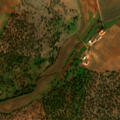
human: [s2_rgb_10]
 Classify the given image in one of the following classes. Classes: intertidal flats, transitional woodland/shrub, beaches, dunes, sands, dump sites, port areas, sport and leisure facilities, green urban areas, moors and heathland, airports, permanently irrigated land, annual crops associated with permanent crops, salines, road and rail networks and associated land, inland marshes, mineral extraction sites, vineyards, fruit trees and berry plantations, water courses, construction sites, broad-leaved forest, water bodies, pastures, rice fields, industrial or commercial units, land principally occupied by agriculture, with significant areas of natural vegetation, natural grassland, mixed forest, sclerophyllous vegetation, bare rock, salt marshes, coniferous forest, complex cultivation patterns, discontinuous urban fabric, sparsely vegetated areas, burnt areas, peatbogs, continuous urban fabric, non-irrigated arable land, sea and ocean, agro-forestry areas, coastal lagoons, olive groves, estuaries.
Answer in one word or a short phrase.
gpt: non-irrigated arable land, olive groves, agro-forestry areas